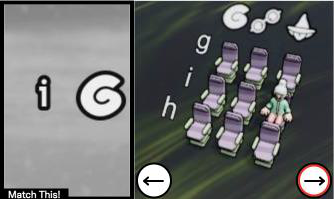
Task: seats
Answer: no